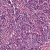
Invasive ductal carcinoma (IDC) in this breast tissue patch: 1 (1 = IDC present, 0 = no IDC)